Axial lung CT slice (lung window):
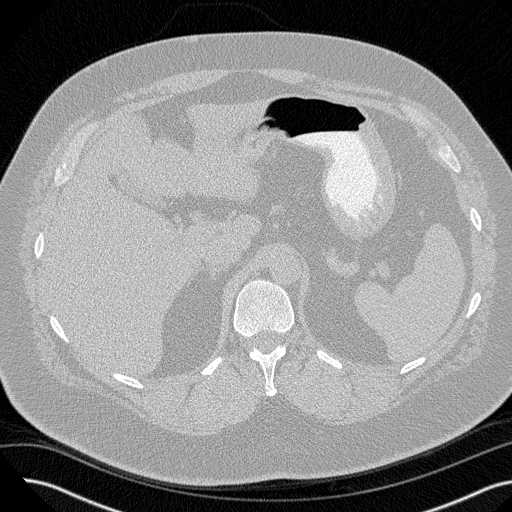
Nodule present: no